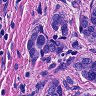
Metastatic tissue present: yes